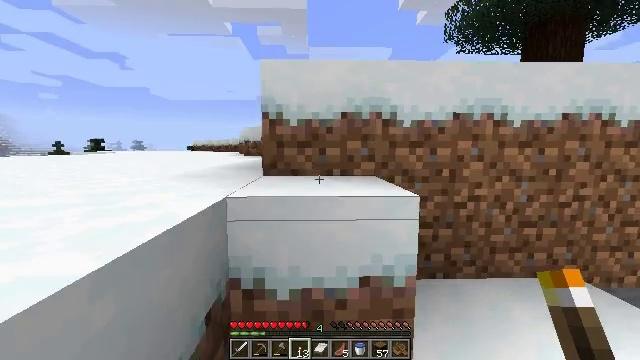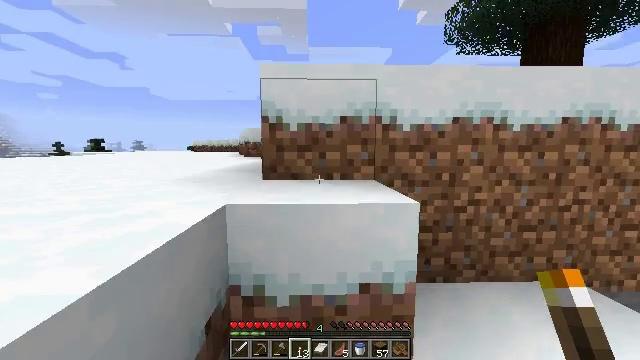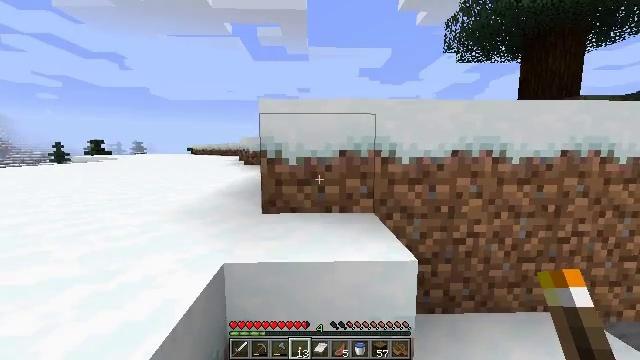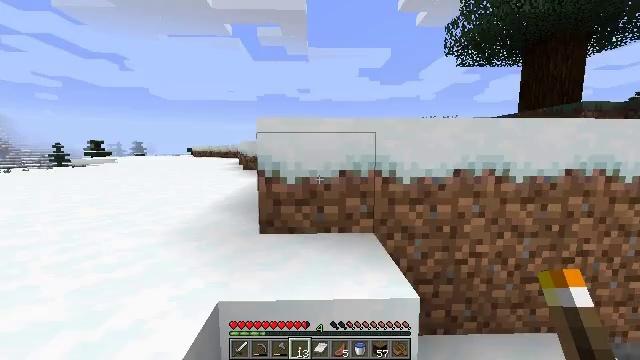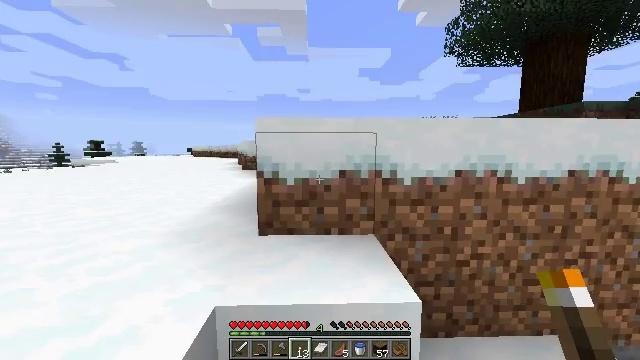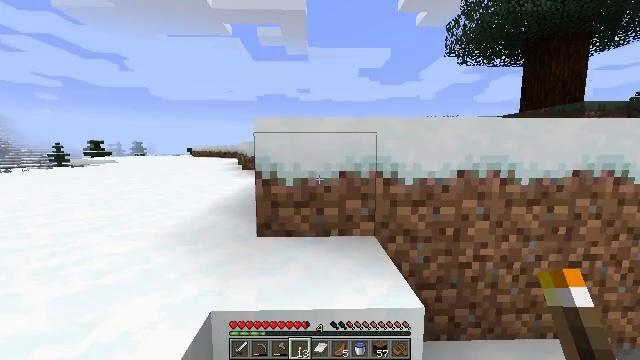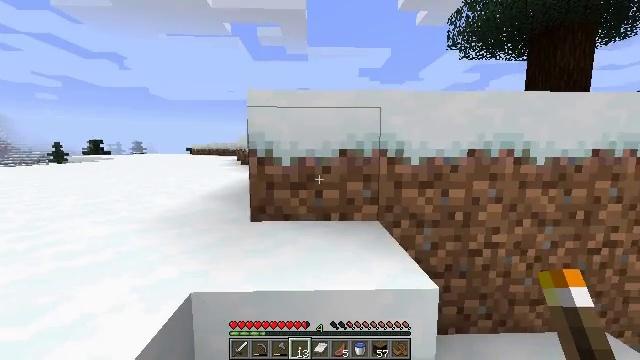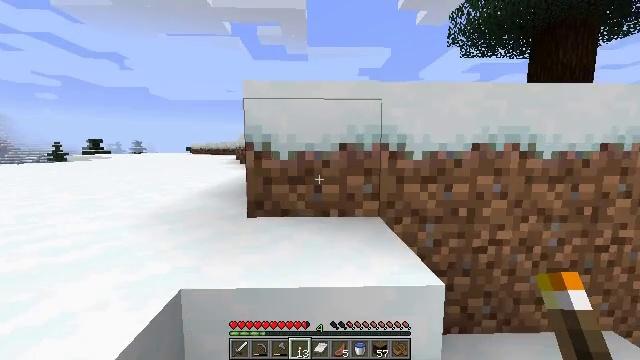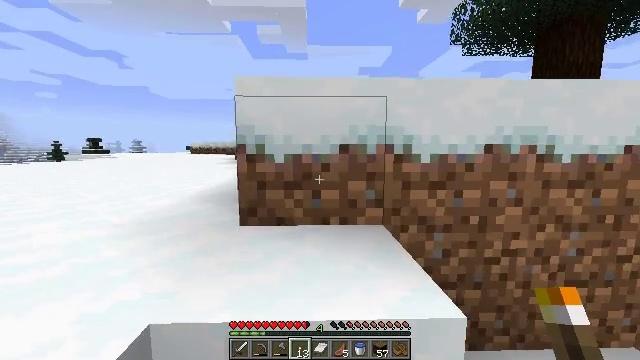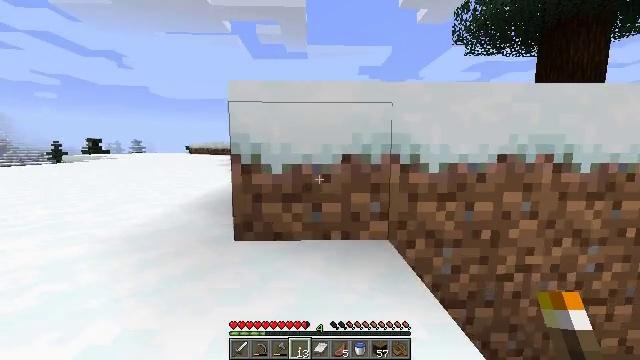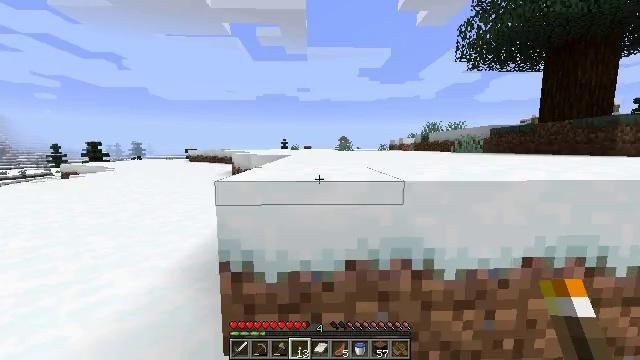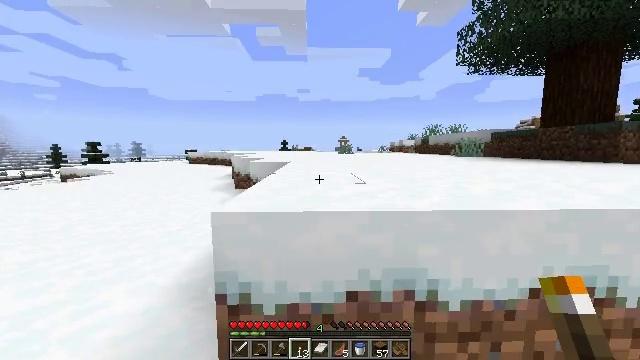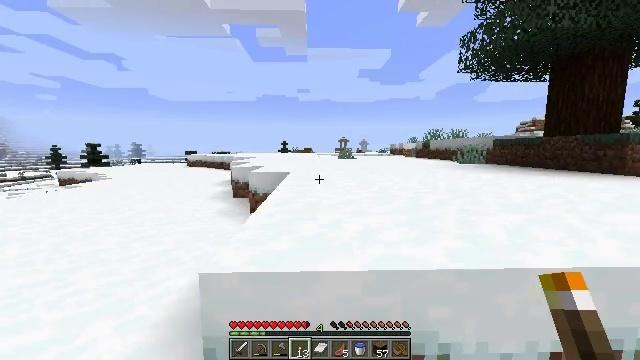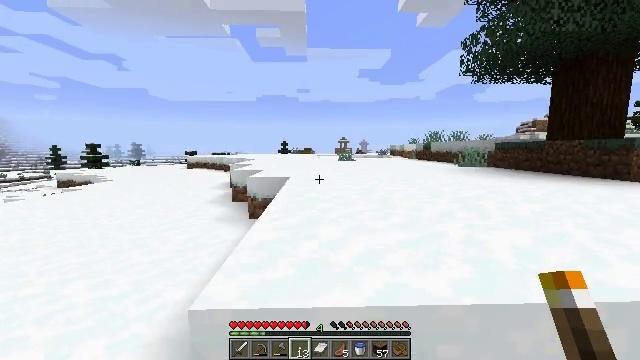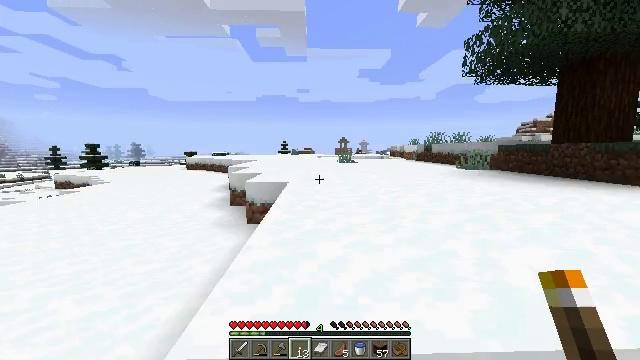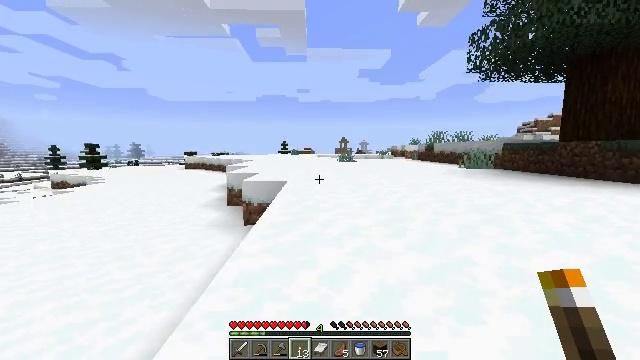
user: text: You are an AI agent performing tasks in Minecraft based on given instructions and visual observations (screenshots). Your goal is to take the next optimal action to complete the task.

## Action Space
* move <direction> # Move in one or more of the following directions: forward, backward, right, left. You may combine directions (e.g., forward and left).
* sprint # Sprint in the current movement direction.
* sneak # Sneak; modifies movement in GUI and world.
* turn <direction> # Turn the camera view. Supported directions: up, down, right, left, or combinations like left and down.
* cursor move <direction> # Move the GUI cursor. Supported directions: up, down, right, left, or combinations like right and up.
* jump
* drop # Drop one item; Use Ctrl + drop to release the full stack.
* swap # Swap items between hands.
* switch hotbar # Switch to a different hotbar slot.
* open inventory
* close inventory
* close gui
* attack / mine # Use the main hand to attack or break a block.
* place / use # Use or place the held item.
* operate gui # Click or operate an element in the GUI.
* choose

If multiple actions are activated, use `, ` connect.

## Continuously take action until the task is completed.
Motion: motion action
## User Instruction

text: Gather poppy from the ground.
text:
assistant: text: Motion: move forward, jump
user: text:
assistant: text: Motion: move forward
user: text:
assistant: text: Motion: move forward
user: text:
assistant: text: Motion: move forward, jump
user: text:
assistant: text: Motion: move forward, jump
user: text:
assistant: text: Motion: move forward, jump
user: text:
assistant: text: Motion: move forward, jump
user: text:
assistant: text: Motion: move forward
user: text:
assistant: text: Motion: move forward, jump
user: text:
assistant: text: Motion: move forward, jump
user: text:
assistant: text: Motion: move forward, jump
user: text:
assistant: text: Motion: move forward, jump
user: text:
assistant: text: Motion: move forward
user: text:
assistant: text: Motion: move forward
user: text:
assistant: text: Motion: move forward, jump
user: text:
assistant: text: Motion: move forward, jump
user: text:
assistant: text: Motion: move forward, jump
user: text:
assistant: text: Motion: move forward, jump
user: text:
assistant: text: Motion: move forward
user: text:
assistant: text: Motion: move forward, jump
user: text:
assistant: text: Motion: move forward, jump
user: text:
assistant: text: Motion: move forward, jump
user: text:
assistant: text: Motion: move forward, jump
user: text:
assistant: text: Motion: move forward
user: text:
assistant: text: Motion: move forward
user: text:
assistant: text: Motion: move forward
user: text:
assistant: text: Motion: move forward
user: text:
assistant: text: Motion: move forward, sprint
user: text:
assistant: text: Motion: move forward, sprint
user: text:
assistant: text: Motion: move forward, sprint